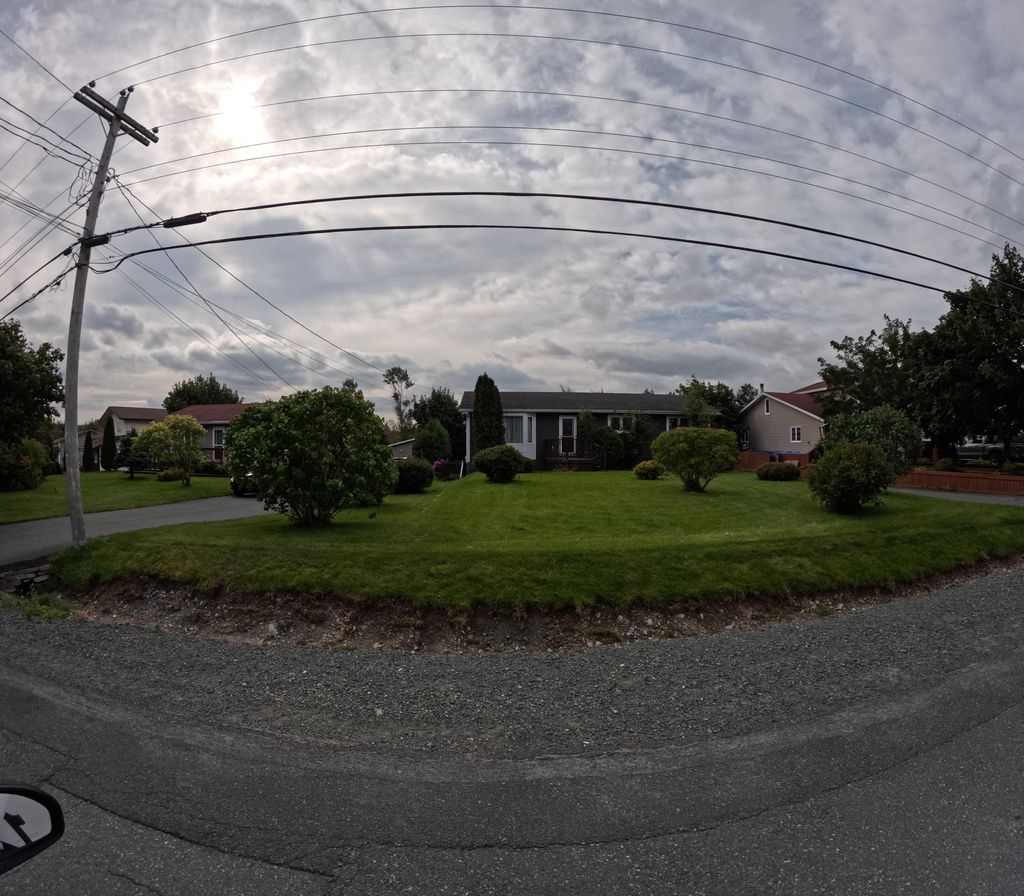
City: st_johns